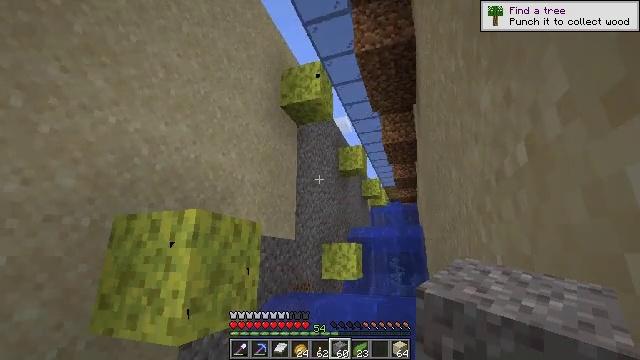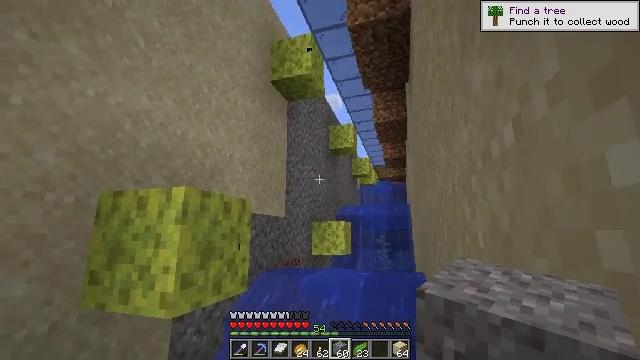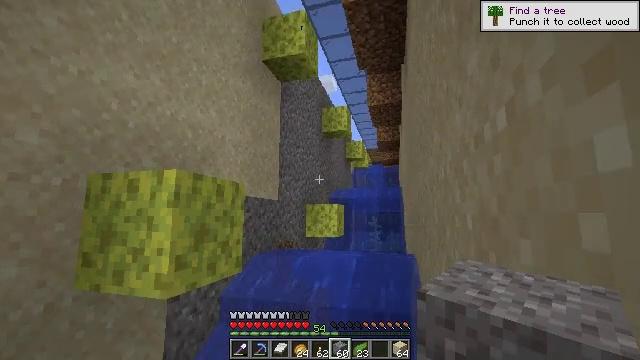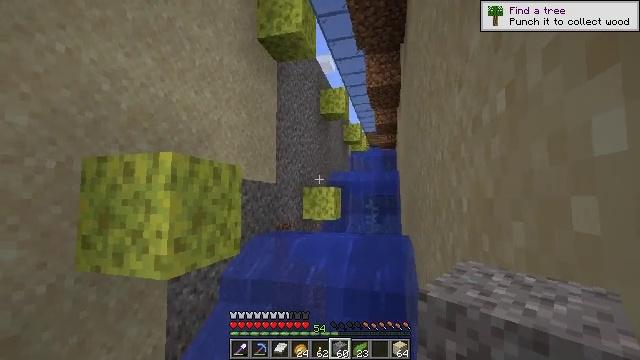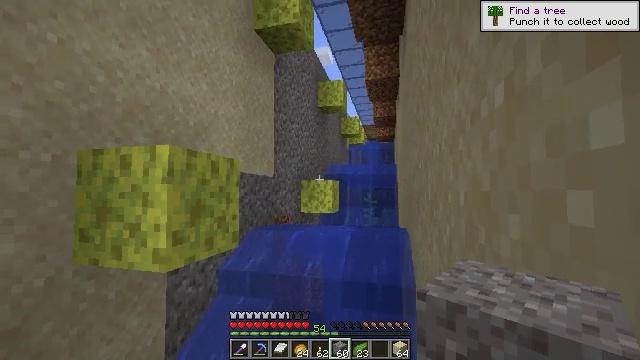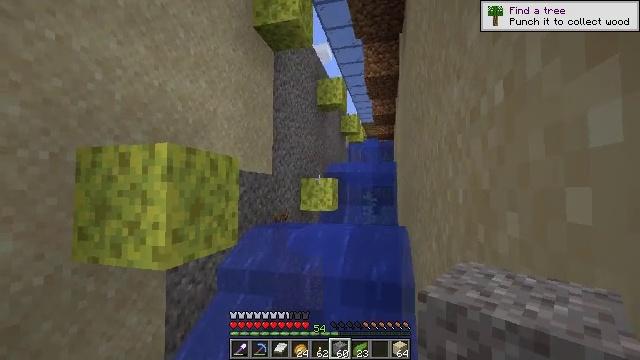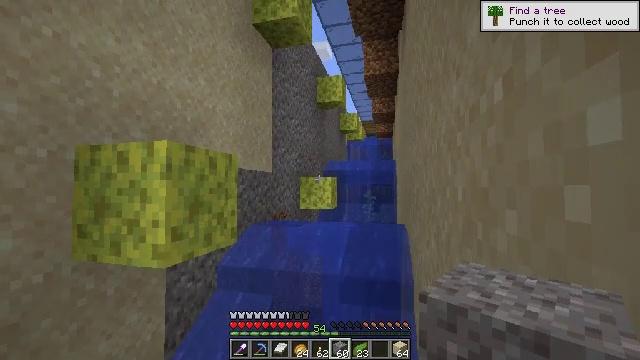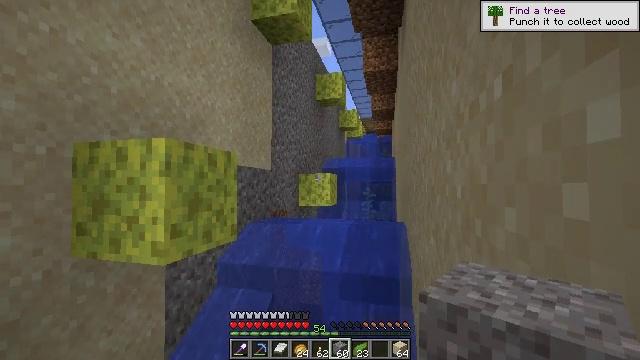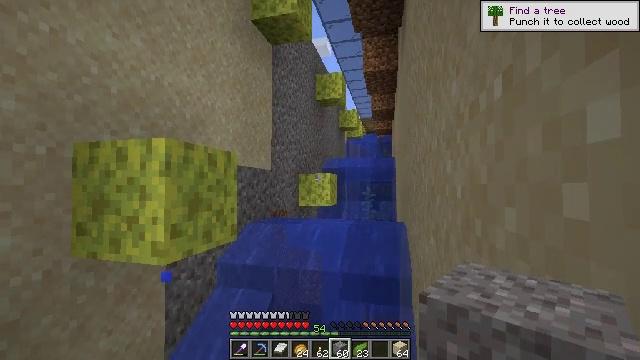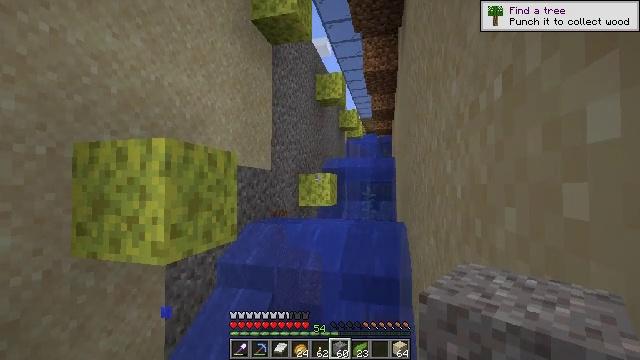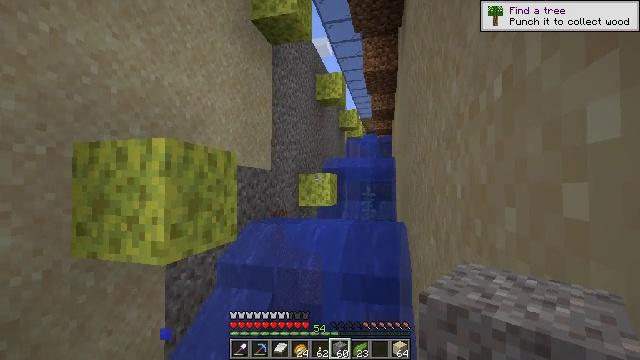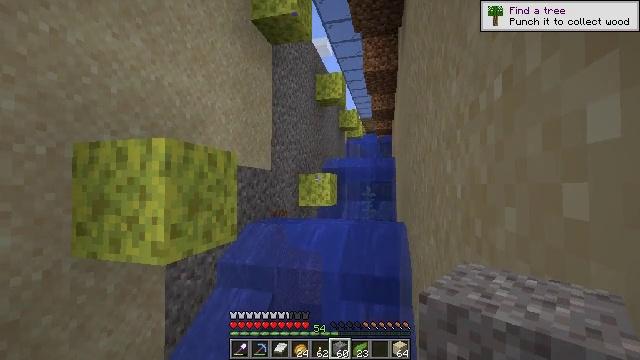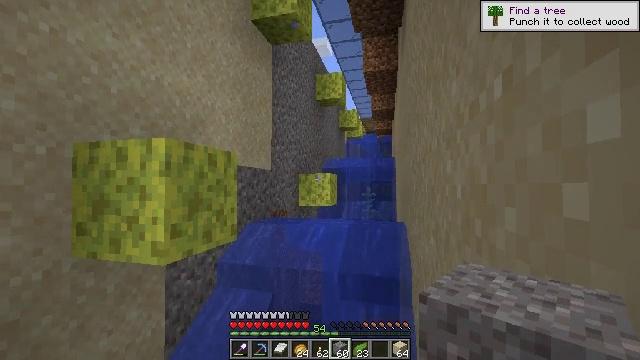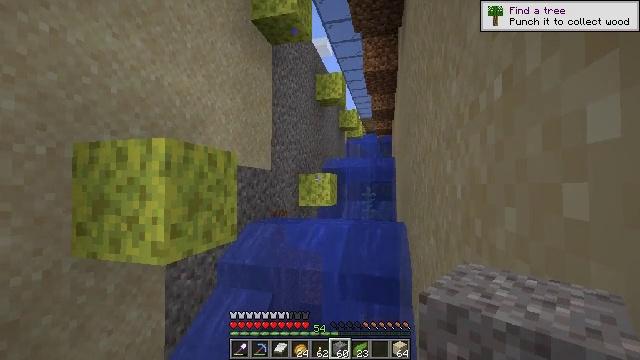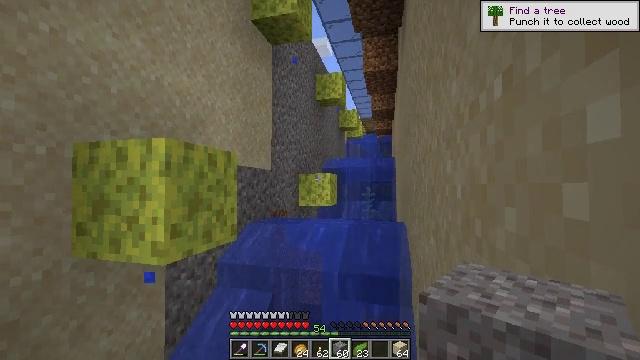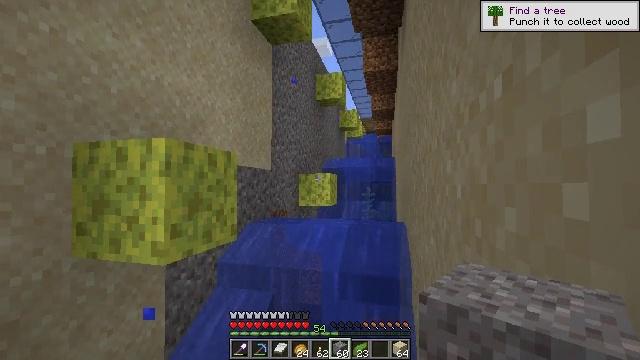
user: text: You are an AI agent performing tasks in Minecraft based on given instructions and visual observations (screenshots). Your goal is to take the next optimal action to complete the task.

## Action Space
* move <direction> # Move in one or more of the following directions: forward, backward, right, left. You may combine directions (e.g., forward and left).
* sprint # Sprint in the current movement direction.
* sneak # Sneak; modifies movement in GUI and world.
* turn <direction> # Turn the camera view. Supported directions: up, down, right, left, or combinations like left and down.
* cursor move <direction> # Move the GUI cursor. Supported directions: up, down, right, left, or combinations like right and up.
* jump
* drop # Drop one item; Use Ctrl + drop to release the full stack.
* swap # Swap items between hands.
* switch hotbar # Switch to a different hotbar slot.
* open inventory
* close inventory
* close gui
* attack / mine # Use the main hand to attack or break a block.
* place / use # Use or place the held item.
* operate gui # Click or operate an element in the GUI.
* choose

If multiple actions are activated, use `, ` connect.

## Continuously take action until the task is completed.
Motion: motion action
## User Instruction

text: Mine the wet sponge underwater.
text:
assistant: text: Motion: turn right and down
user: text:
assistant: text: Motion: turn right and down
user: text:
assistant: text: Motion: turn down
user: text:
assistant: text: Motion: turn down
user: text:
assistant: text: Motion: no_op
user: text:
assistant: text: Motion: no_op
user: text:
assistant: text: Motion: no_op
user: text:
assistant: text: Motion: no_op
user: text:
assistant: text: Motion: no_op
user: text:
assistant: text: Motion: no_op
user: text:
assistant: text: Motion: no_op
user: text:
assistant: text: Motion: no_op
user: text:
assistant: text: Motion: no_op
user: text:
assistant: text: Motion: no_op
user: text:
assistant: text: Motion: no_op
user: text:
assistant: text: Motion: no_op
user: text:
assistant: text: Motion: no_op
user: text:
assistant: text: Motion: no_op
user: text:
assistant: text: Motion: no_op
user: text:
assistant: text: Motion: no_op
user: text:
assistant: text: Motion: no_op
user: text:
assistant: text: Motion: no_op
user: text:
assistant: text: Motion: no_op
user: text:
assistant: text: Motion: no_op
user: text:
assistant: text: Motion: no_op
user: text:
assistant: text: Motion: no_op
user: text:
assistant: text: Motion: no_op
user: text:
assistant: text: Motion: turn left
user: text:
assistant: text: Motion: turn left
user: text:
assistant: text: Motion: turn left